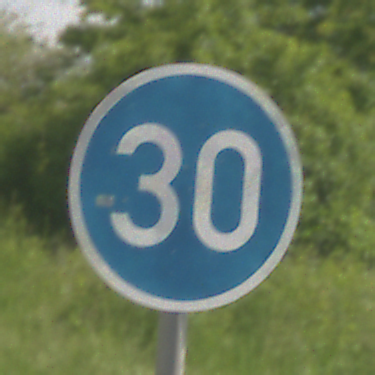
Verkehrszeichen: VorgeschriebeneMindestgeschwindigkeit
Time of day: Midday
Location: Outdoor (RoadRail)
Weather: PartlyCloudy
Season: NotSpecified
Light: Natural